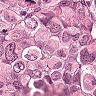
Metastatic tissue present: yes